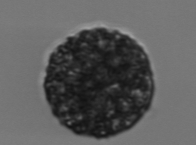
Label: Vicicitus_globosus